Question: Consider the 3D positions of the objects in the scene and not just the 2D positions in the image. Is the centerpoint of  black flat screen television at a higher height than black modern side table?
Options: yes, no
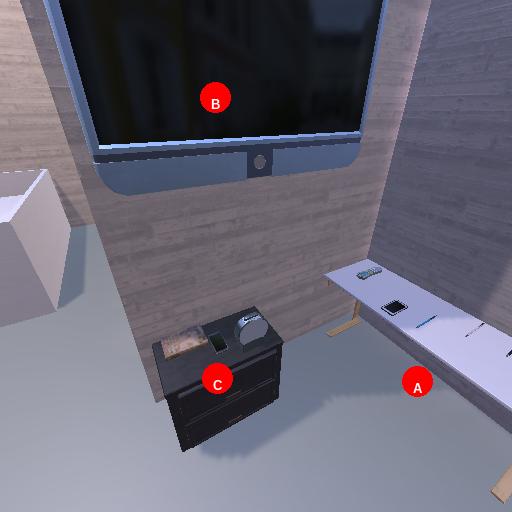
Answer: yes